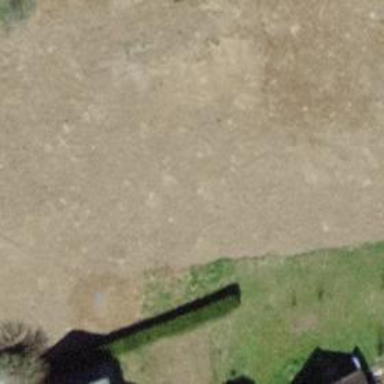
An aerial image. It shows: Driveway for service vehicles.